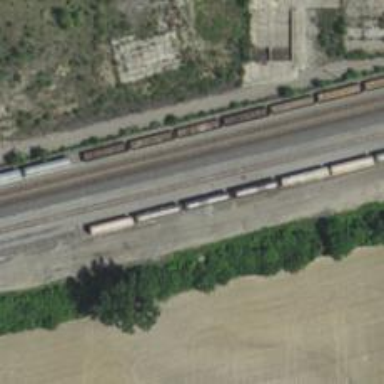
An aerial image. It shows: Railway yard.